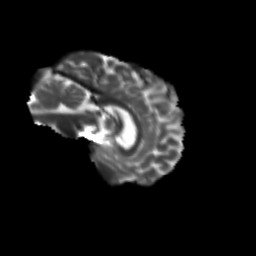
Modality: T2w
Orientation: sagittal
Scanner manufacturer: siemens
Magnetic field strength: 3 T
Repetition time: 9.2 s
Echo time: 0.084 s